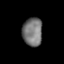
Tissue: lung
Cell type: Fibroblasts
Senescence score: 0.6476
Nuclear area (px): 548
Mean DAPI intensity: 118.648